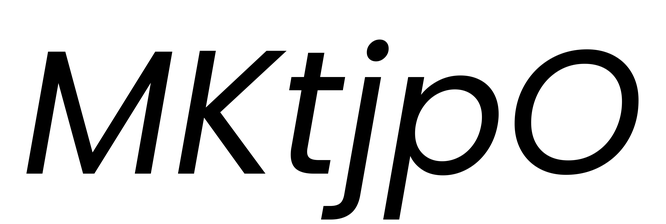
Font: Poppins-Italic